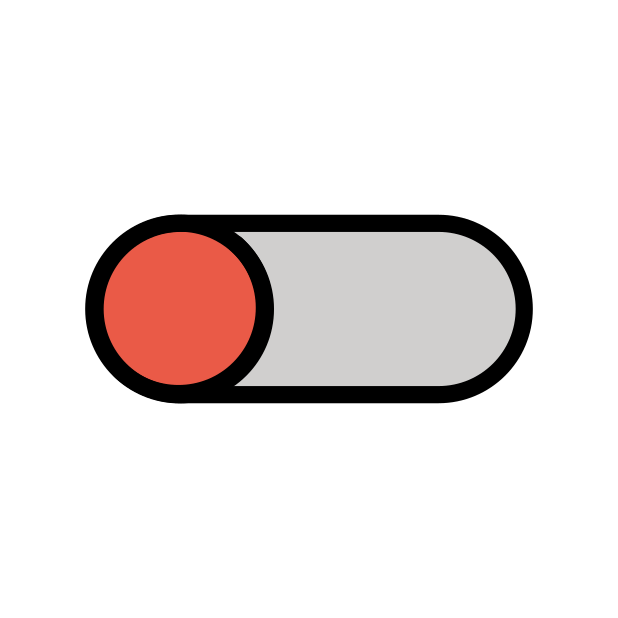
toggle button